Aerial crown-view tile of a tropical tree (Barro Colorado Island, Panama), acquired 20250715:
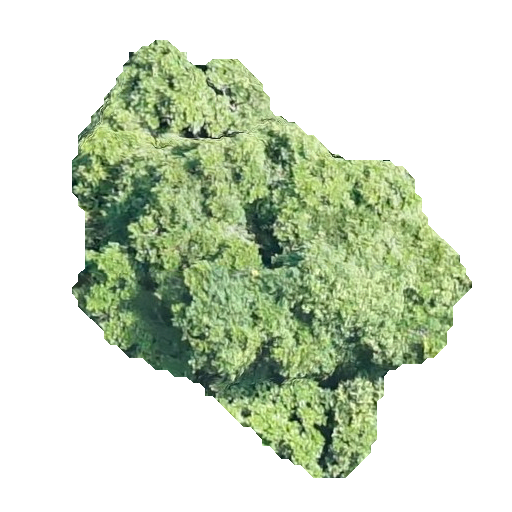
Species: Simarouba amara
GBIF accepted scientific name: Simarouba amara
Crown area: 156.414 m²